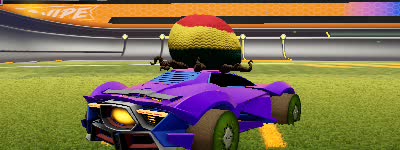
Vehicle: werewolf